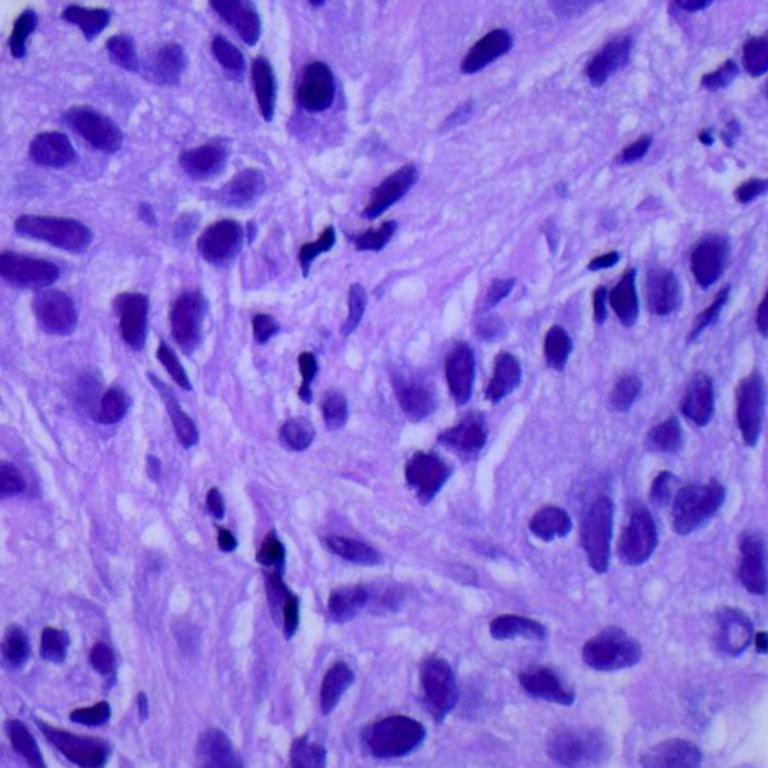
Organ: lung
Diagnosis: adenocarcinomas